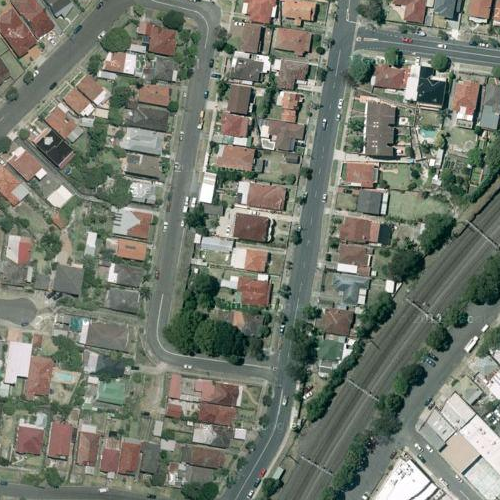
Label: sydney